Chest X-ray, PA view. Patient: 32 years old, sex F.
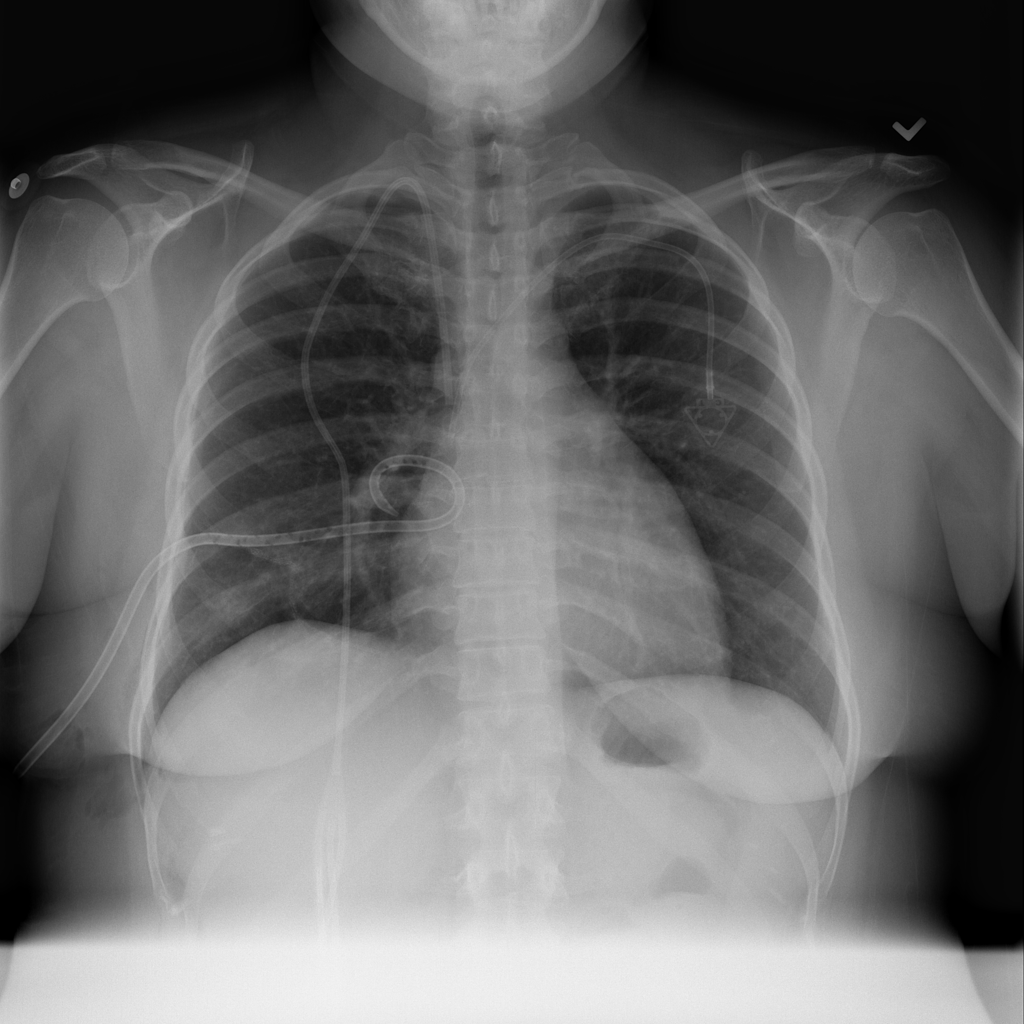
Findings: No Finding